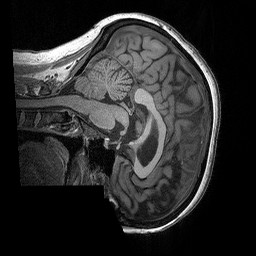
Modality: T1w
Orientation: sagittal
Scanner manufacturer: siemens
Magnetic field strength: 3 T
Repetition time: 2.3 s
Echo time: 0.00298 s